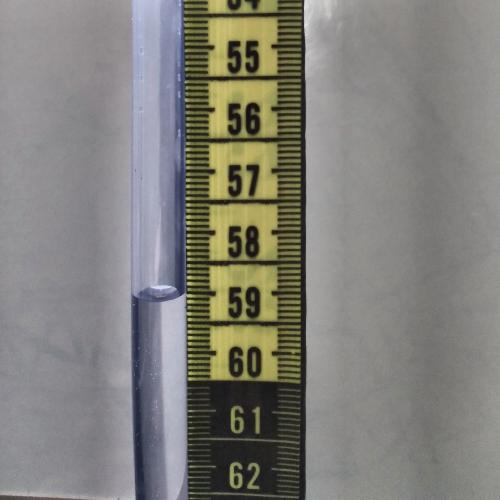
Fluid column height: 59.1 cm